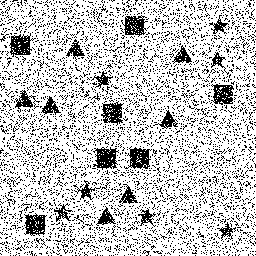
Squares: 7
Triangles: 7
Stars: 7
Total shapes: 21